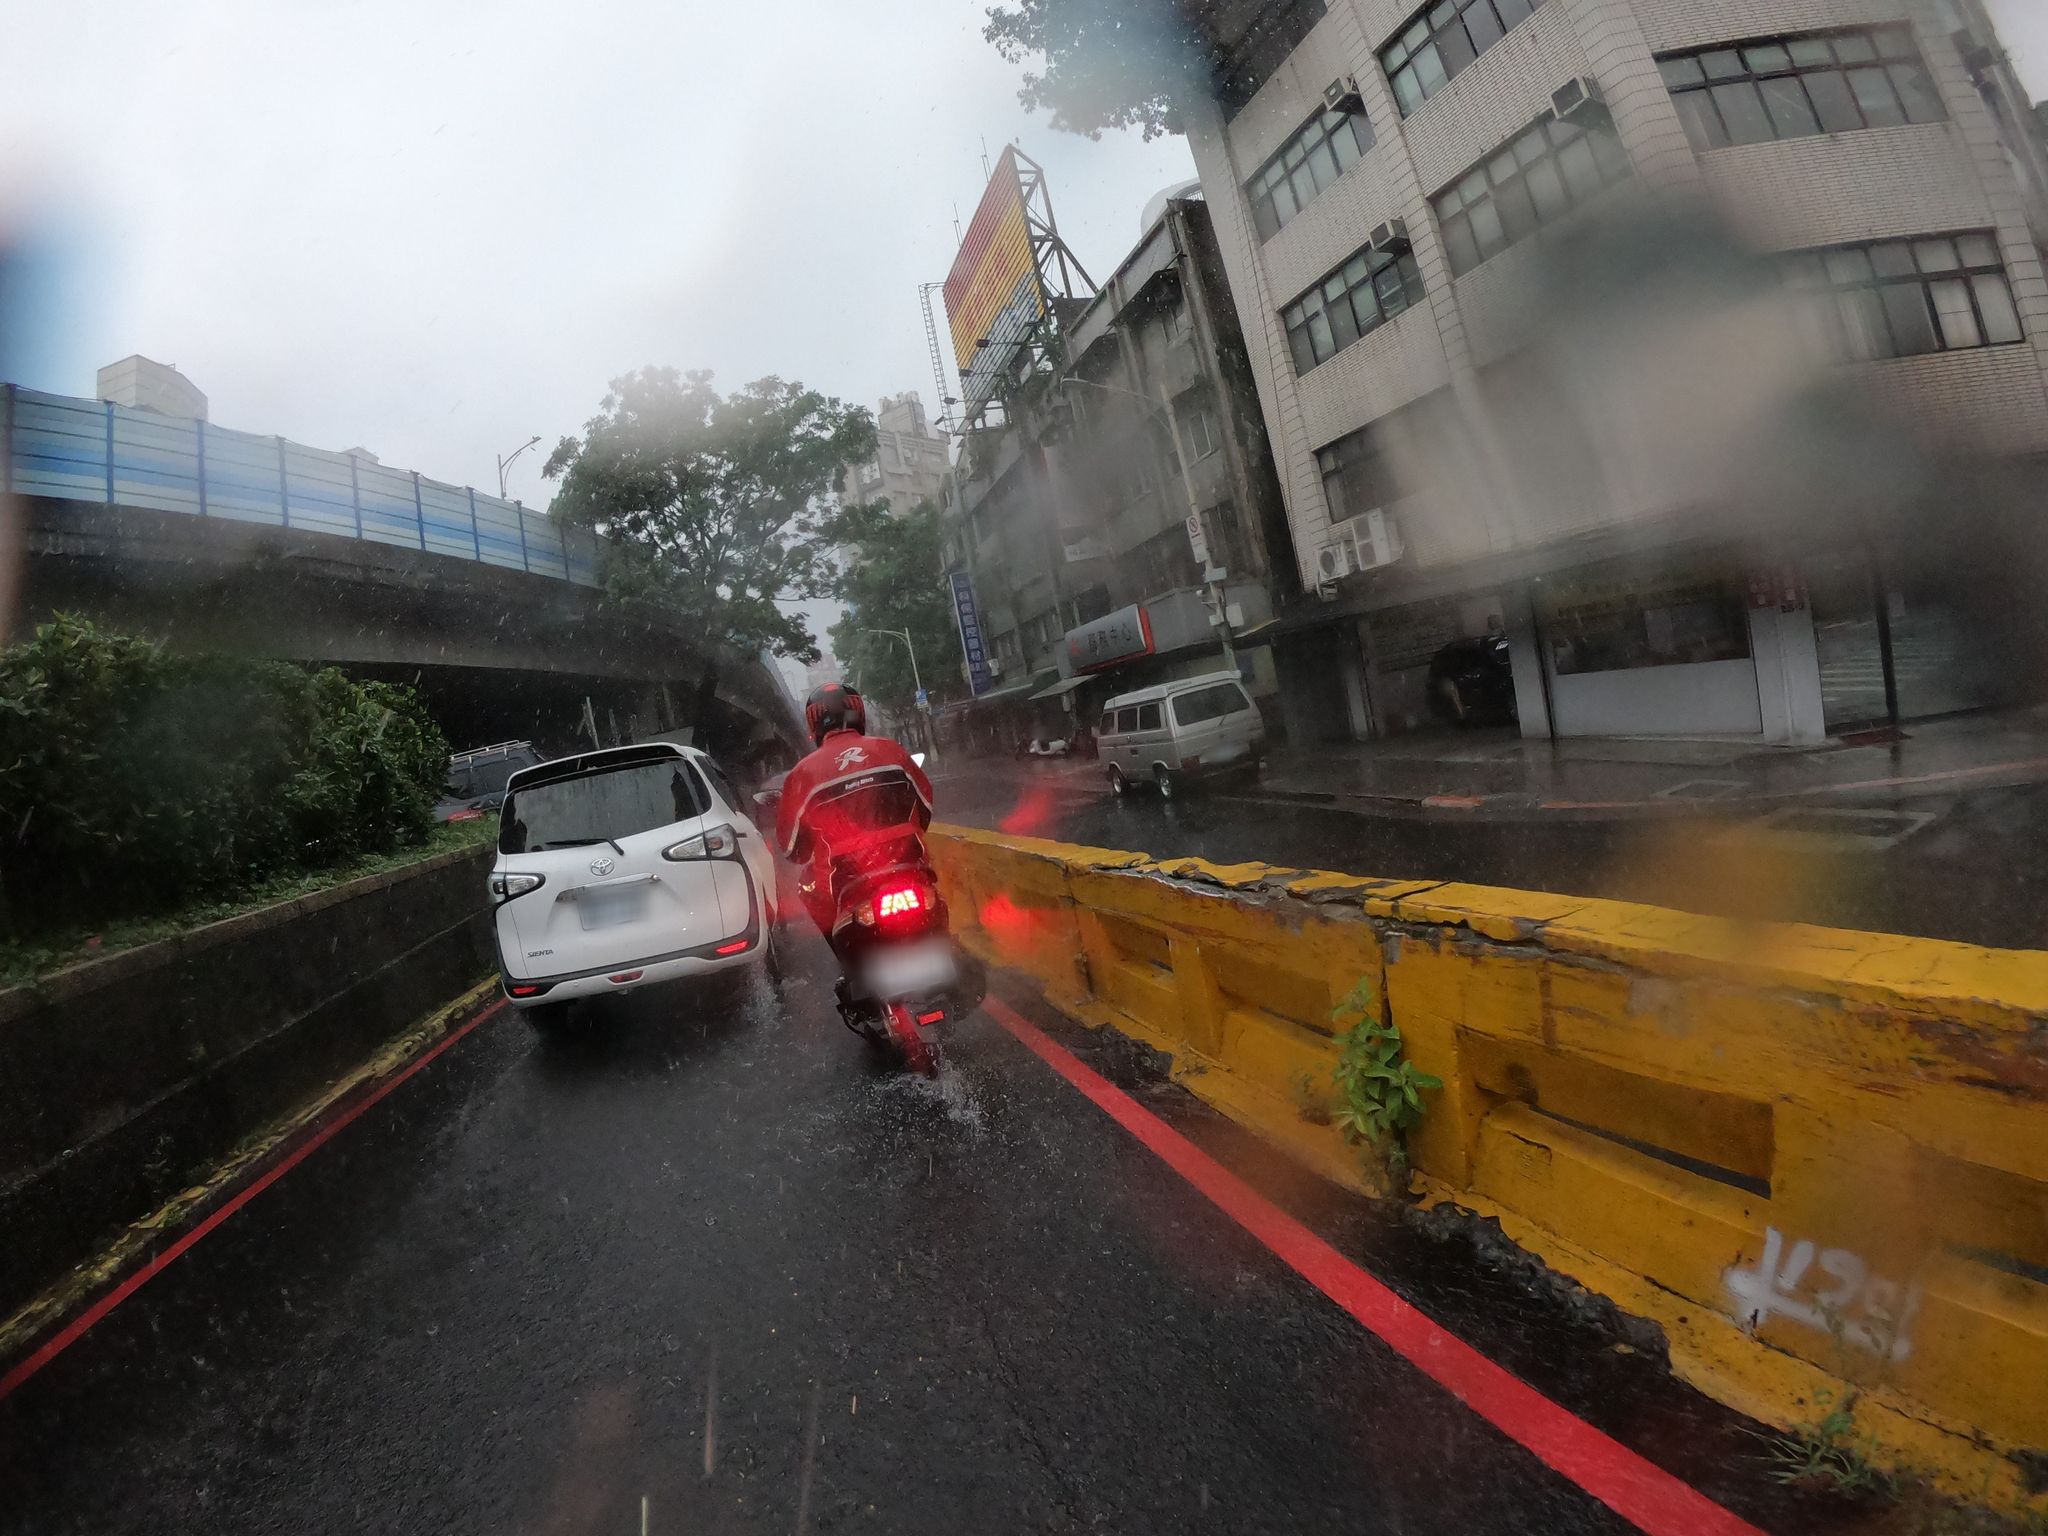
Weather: rainy
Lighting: day
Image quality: slightly poor
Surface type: driving surface
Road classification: tertiary_link
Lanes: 1
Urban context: urban centre
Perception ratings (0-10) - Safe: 1.36, Lively: 2.57, Beautiful: 1.88, Boring: 3.36, Depressing: 0.83, Wealthy: 4.07